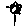
Label: flower